Interaction volume radius: 5 \u00c5
Interaction volume height: 35 \u00c5
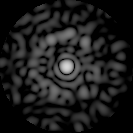
Disorder parameter: 0.8308